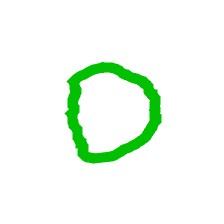
Shape: circle